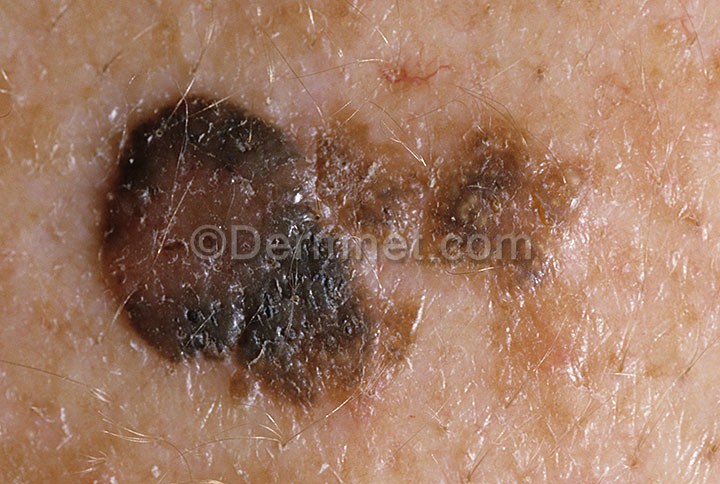
Disease: Seborrheic Keratoses and other Benign Tumors